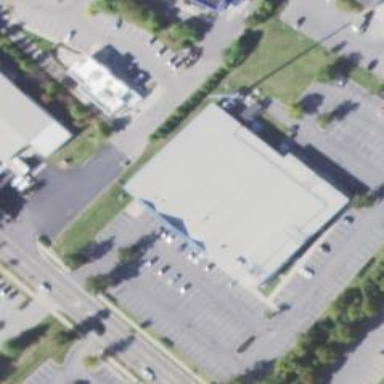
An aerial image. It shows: Bowling alley situated in leisure land.